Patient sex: M
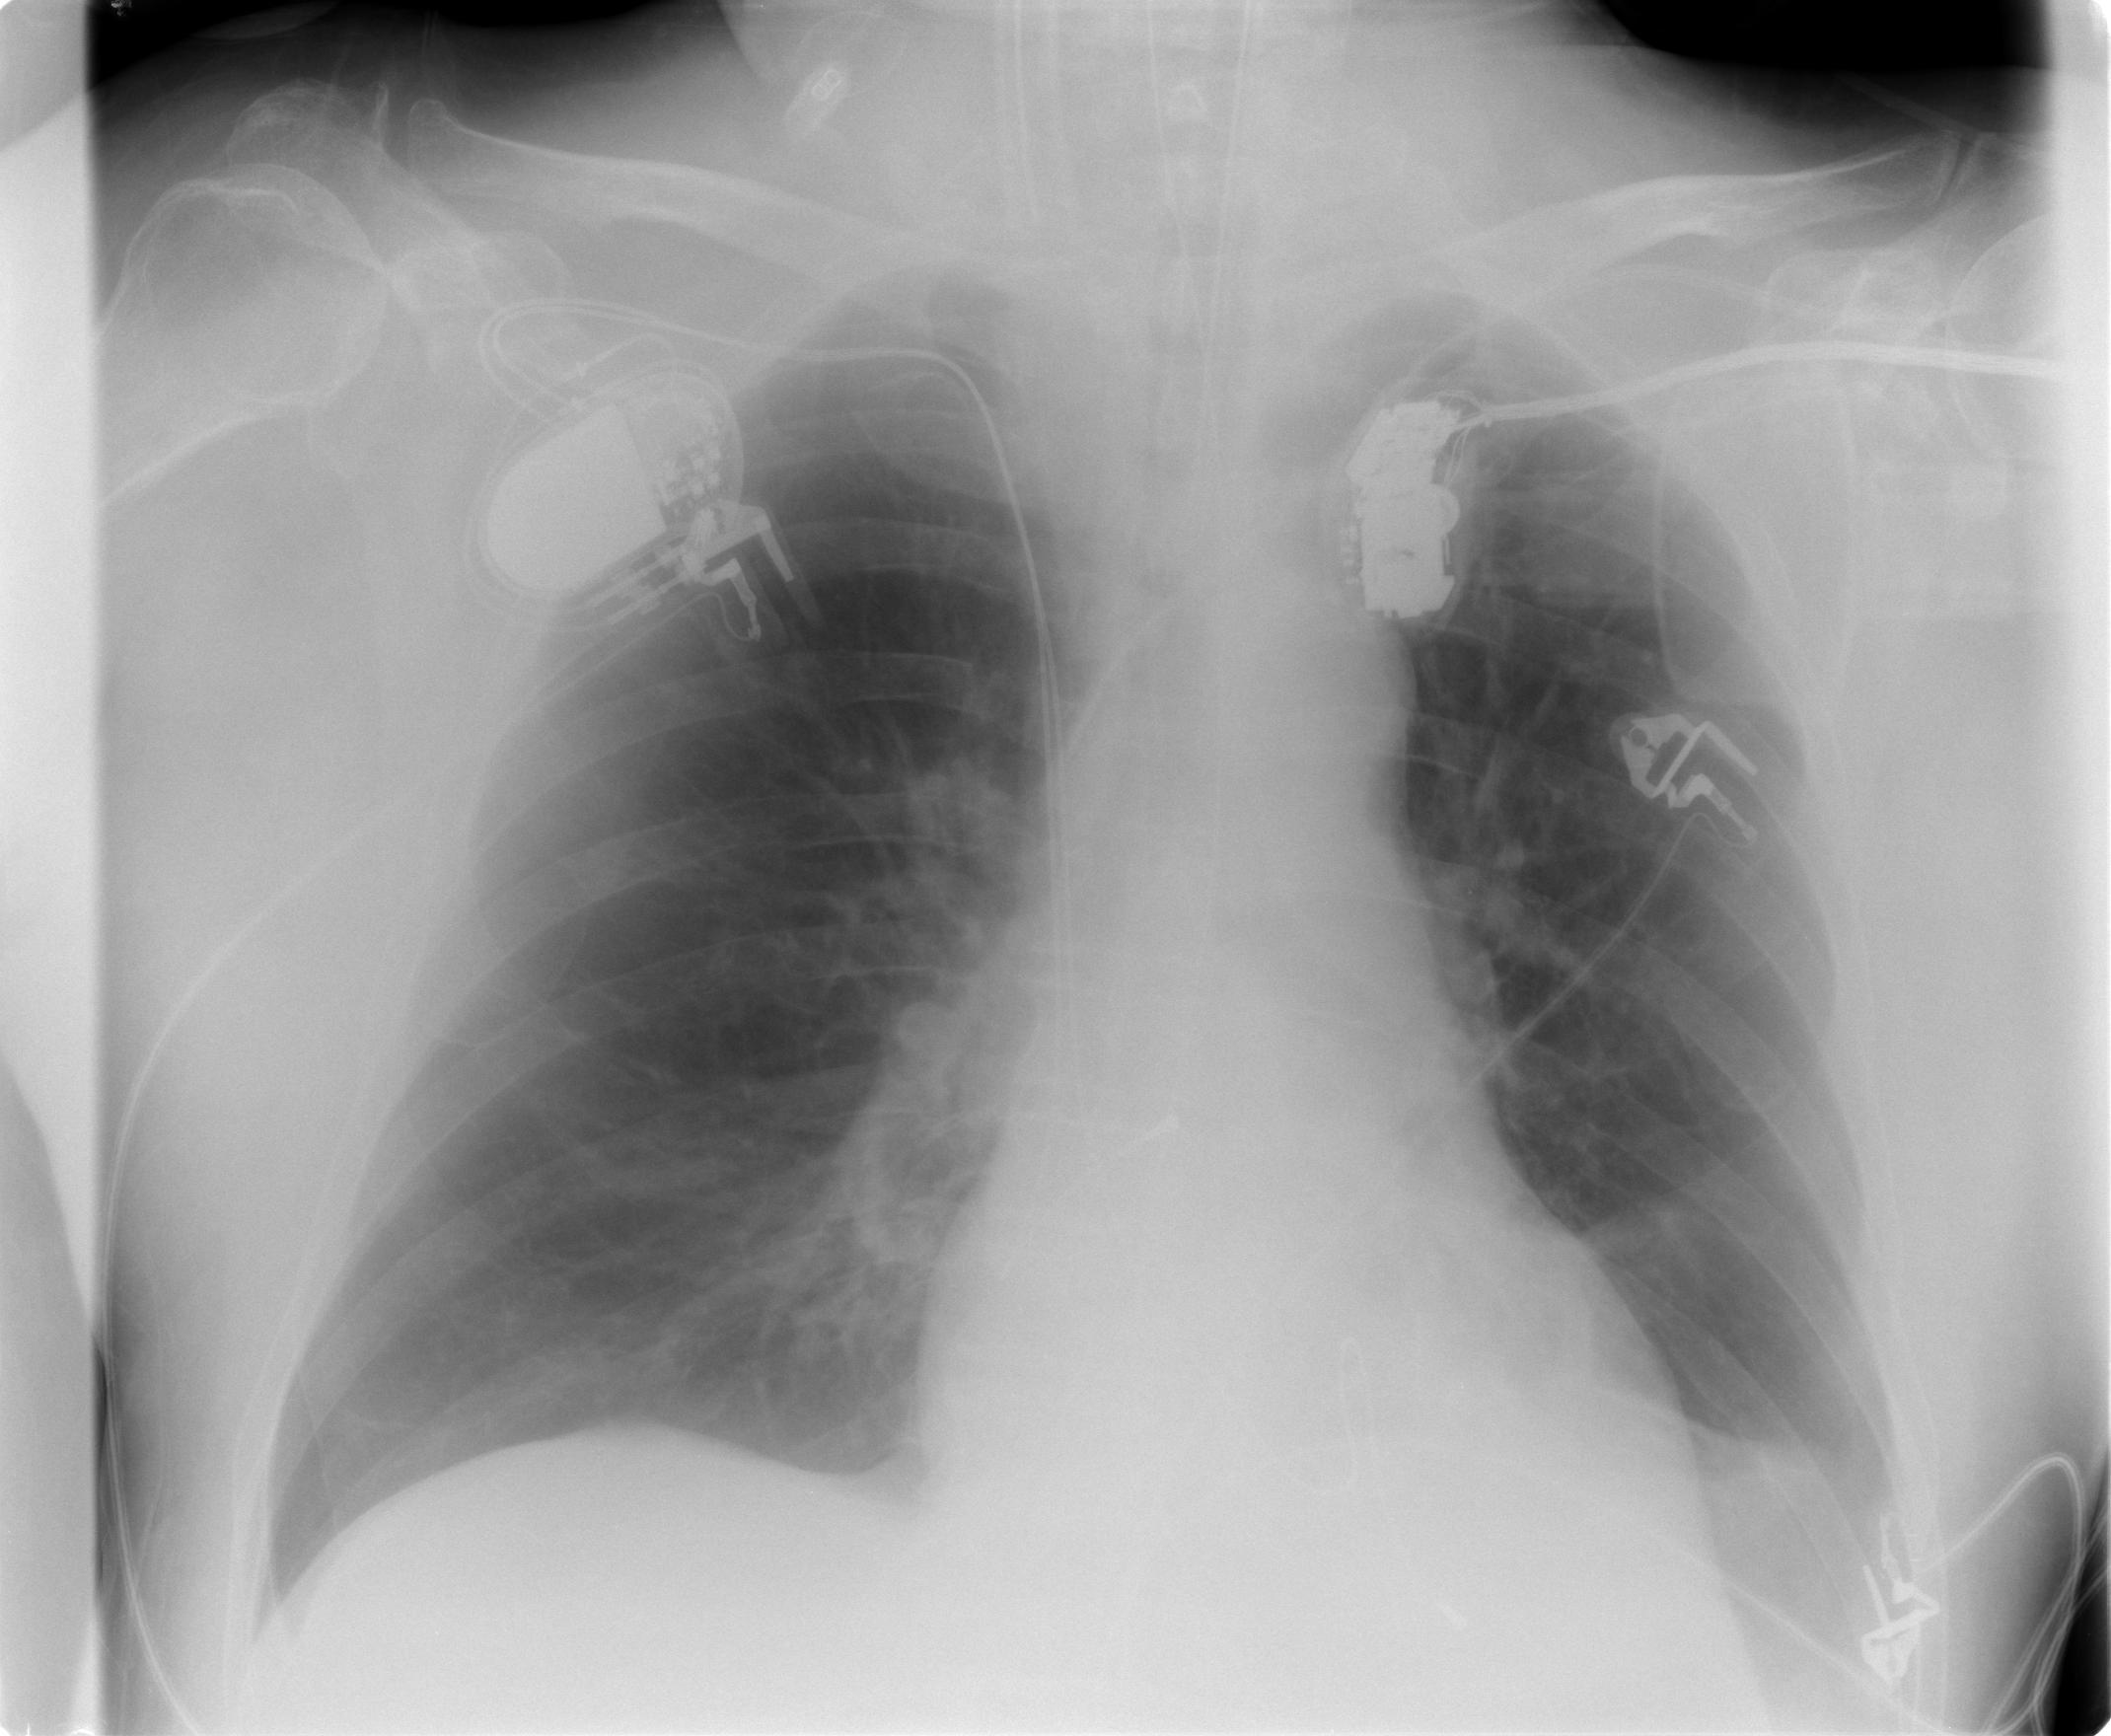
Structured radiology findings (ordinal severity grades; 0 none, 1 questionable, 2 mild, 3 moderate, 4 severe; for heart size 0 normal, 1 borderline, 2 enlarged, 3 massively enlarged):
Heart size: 0
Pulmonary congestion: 0
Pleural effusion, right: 0
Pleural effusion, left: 0
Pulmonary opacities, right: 2
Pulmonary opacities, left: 0
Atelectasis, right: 2
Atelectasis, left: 3